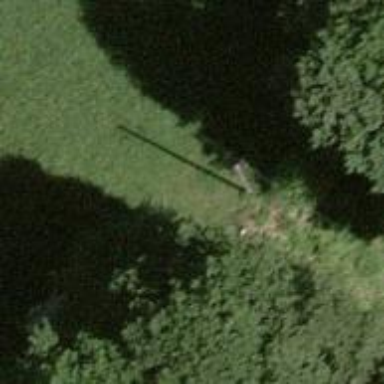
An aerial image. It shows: Power pole.